Question: I am new in phonegap development and i am developing one project for iphone application with use of phonegap framework.
I am setting <URL> image as a background of my iphone application but its showing problem with image means image not properly displaying on my iphone Device like as given image example below.
Please solve my issue ASPS.

Please check my <URL> and let me know what's wrong in it.
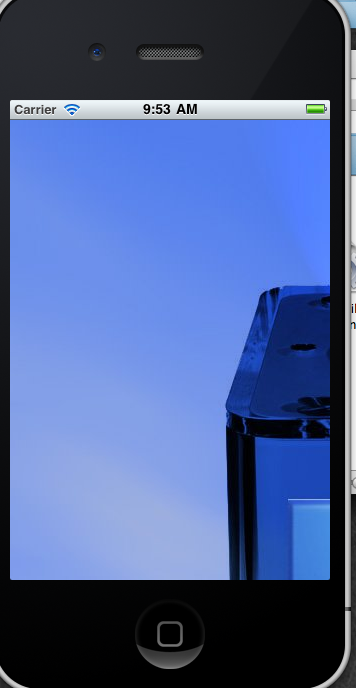
Answer: You need to try this on line number 15 in index.html page-
'''
<body style="background: url(mac_8.jpg) no-repeat;background-size: 100%;" >
'''
then your app's background image will look like this -

only if you made changes in info.plist to support for landscape mode for iPhone
One important thing - take background image of size 320X480 or 640X940 (iPhone4)